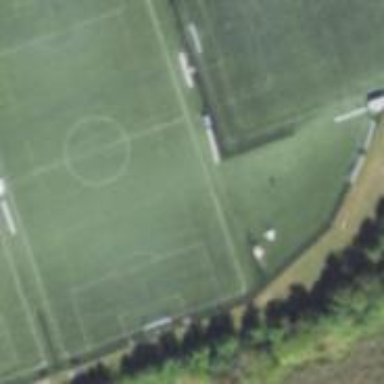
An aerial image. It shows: Soccer pitch for outdoor sports and leisure activities.